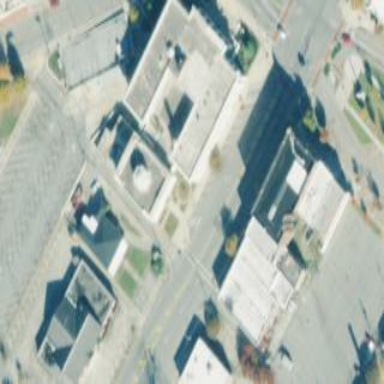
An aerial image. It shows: Public town hall building.